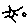
Label: sun